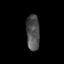
Tissue: skin
Cell type: Epithelial cells
Senescence score: 0.2427
Nuclear area (px): 469
Mean DAPI intensity: 77.701